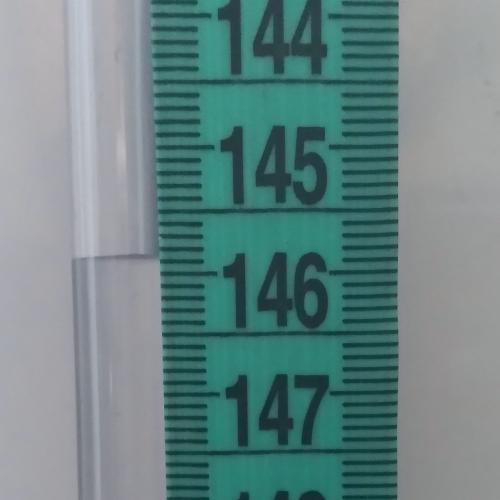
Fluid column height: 145.9 cm